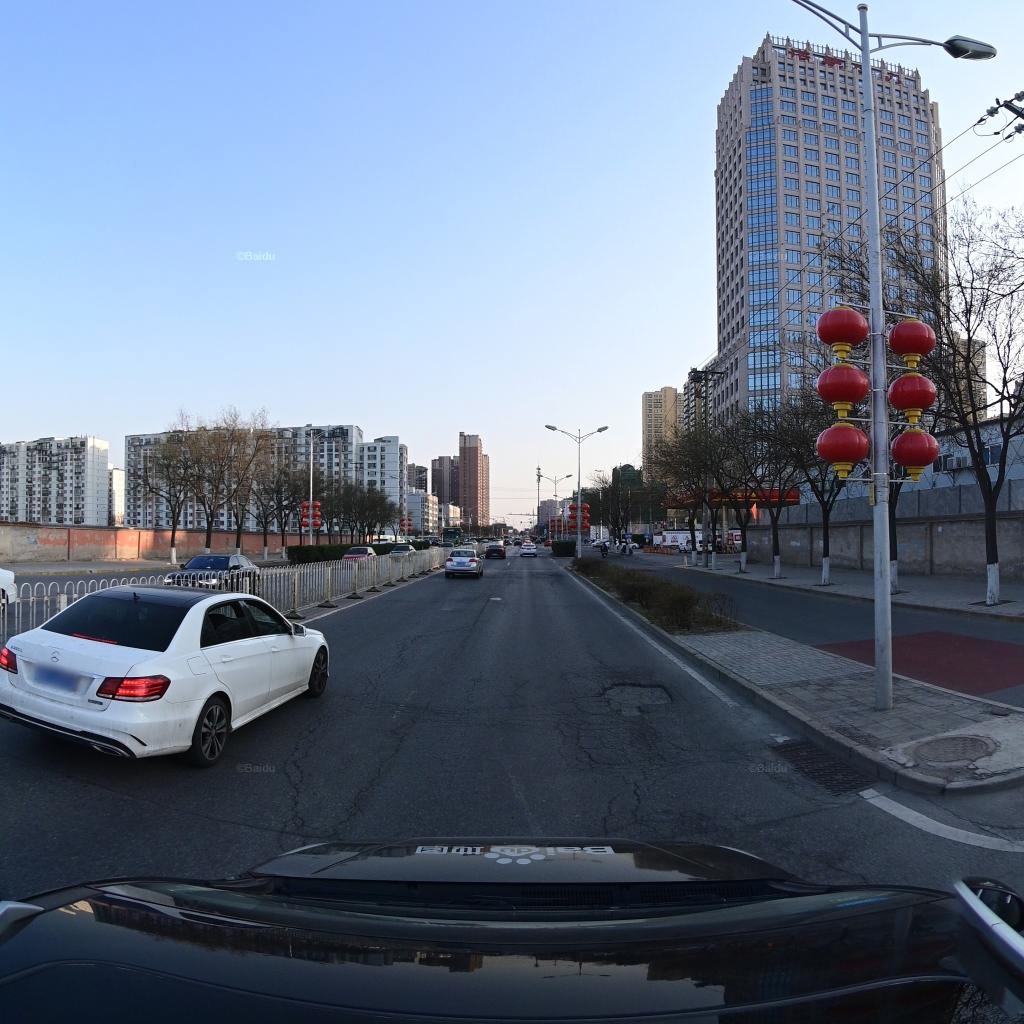
Region: Fengtai
Road damage annotations: alligator crack, pothole, manhole cover, transverse crack